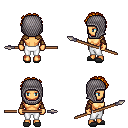
a pixel art fantasy rpg character, female body template, human, tanned skin, leather shoulder armor, white pants, dark blonde curly afro hairstyle, chain hood, leather bracers, gray slippers, spear, four views (front, back, left, right), 2x2 character sprite sheet, small pixel art, hard edges, no anti-aliasing